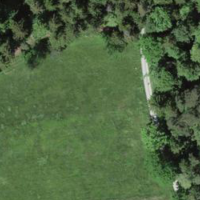
EUNIS habitat code: 24
Species observed at this site:
Linaria vulgaris